Question: Can Some Tell me how to create a user input for the iPhone like the image below. The image shows the program asking the user for his bid. The user can also increment the bid. I can't use a popover on the iPhone since that is an iPad feature. I have tried creating a UIView but it covers the whole screen on the iPhone. I want to show a small dialog like the one in the image.

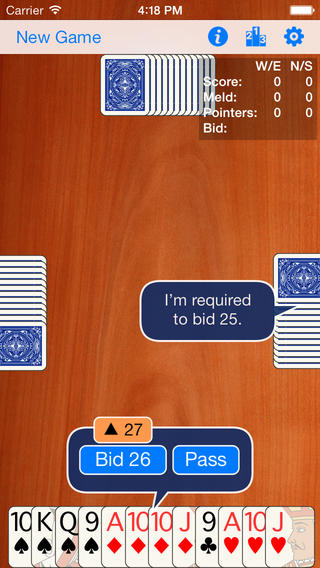
Answer: You can do it with UIView. Just need to set the frame to an appropriate size.
'''
CGRect frame = CGRectMake(200, 300, 40, 20);
UIView *popView = [[UIView alloc] initWithFrame:frame];
'''
and then add the popView as the subview of the main view.